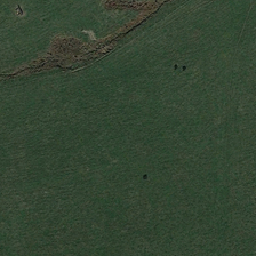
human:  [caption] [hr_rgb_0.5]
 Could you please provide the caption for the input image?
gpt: It is part of the green meadow.

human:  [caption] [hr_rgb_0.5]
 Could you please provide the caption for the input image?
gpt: Grid pattern is in green grass.

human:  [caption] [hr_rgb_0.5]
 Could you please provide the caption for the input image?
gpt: a small tree is on the green grassland .

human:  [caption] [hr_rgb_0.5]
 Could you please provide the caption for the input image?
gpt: There is a grid pattern on the green grass.

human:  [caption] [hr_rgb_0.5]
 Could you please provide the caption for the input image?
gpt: a small tree is on the green grassland .